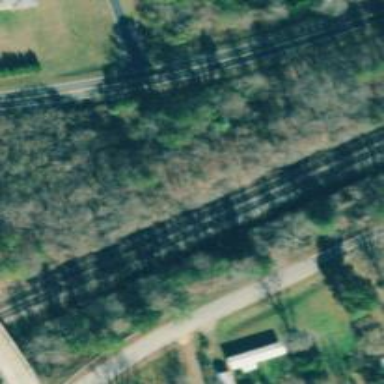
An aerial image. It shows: Railway track.